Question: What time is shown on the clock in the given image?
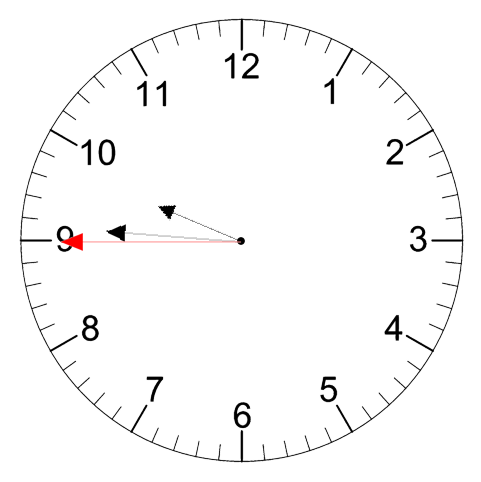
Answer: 09:45:45